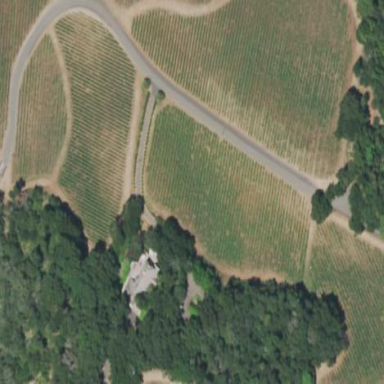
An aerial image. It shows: Vineyard growing wine grapes.